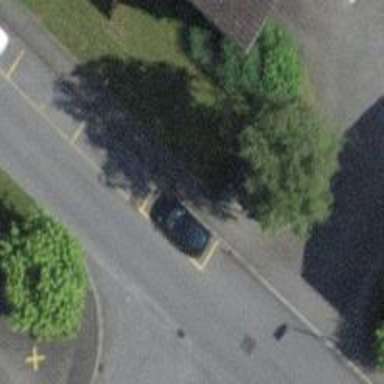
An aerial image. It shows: Kerb serving as barrier.